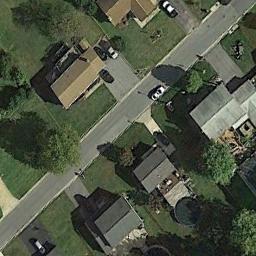
Label: residential